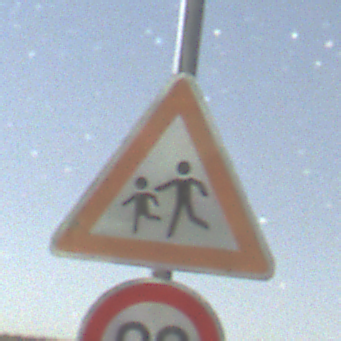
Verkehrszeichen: KinderRechts
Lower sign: Geschwindigkeit90
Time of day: Night
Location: Outdoor (Nature)
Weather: Clear
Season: NotSpecified
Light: Natural